Interaction volume radius: 5 \u00c5
Interaction volume height: 10 \u00c5
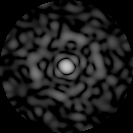
Disorder parameter: 0.8542